Field crop: maize
Growth stage: 1
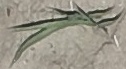
Species: sorghum